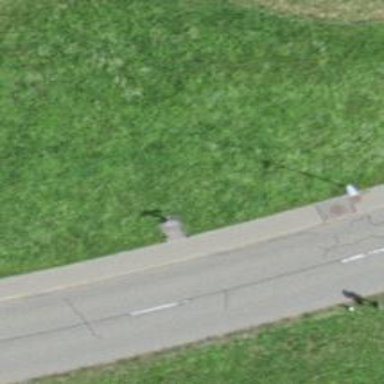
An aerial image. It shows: Wayside cross with historic significance.